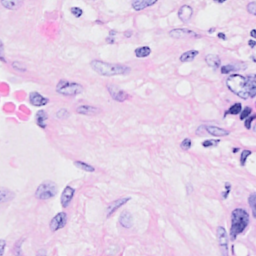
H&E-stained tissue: Breast